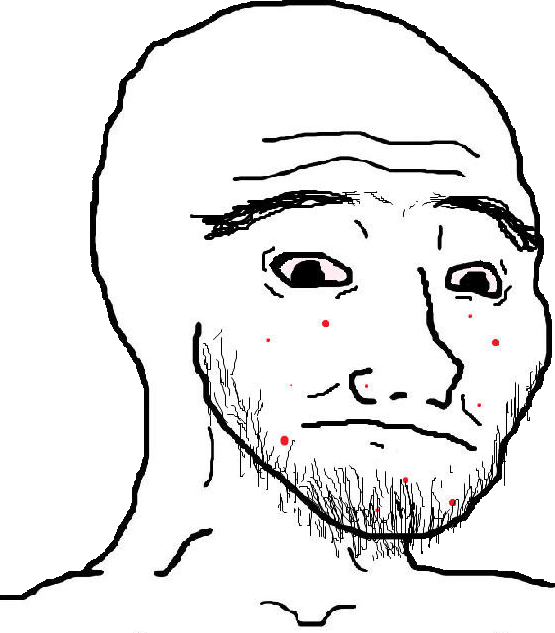
Label: 5_Doomer